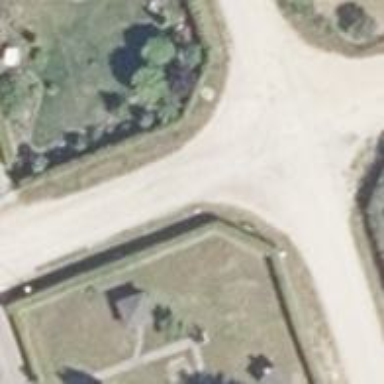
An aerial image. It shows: Residential road.